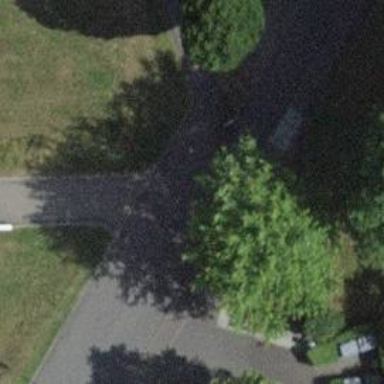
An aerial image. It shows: Smoothly paved residential road.